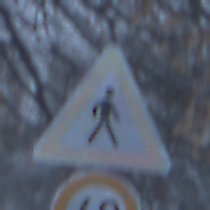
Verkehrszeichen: FussgaengerLinks
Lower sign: Geschwindigkeit60
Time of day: Midday
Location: Outdoor (Nature)
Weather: Overcast
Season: Winter
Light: Natural